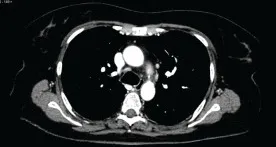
(A-C) Panel of radiological imaging concerning basal condition (June 2020) and presence of lung metastases.
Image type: radiology (ct)